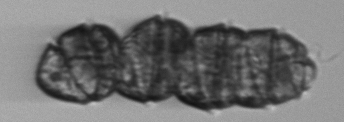
Label: Margalefidinium